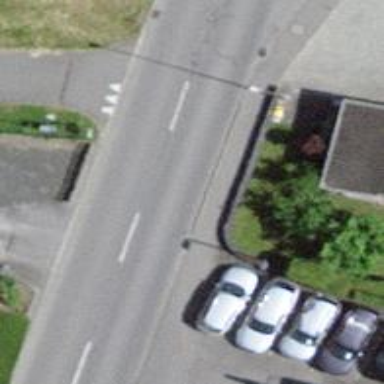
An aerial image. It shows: Public transport stop position.